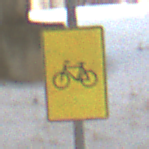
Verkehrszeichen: RadverkehrOhnePfeilsymbol
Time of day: MorningAfternoon
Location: Roofed (Suburban)
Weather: PartlyCloudy
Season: Winter
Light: Natural